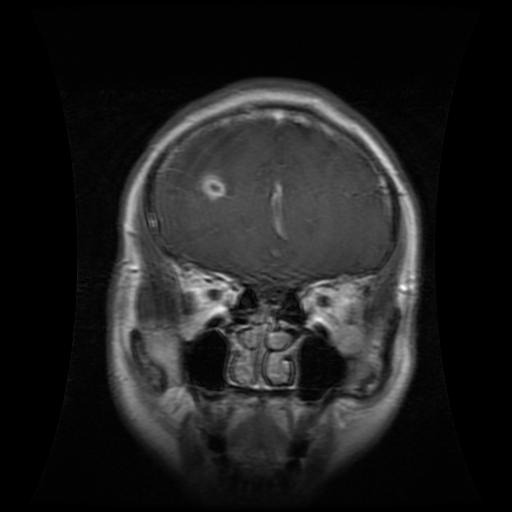
Label: glioma